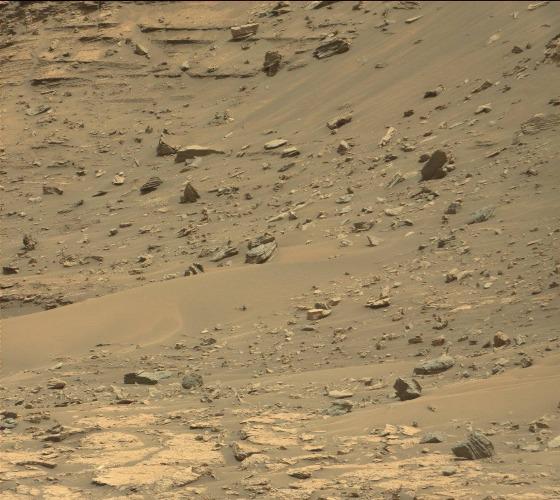
Terrain classes present: Bedrock, Gravel / Sand / Soil, Rock, Shadow